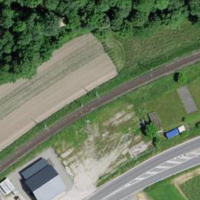
EUNIS habitat code: 24
Species observed at this site:
Juglans regia